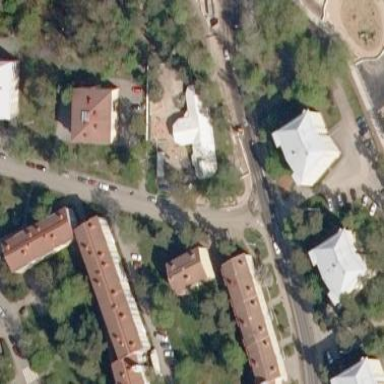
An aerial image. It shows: Kindergarten.